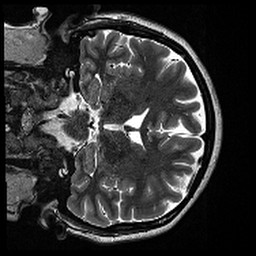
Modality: T2w
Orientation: coronal
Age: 32
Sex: female
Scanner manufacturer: siemens
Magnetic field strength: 3 T
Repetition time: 13.15 s
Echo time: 0.082 s